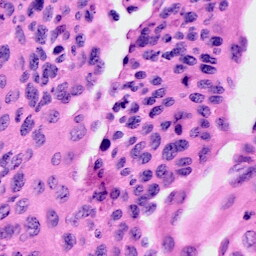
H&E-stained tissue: Cervix